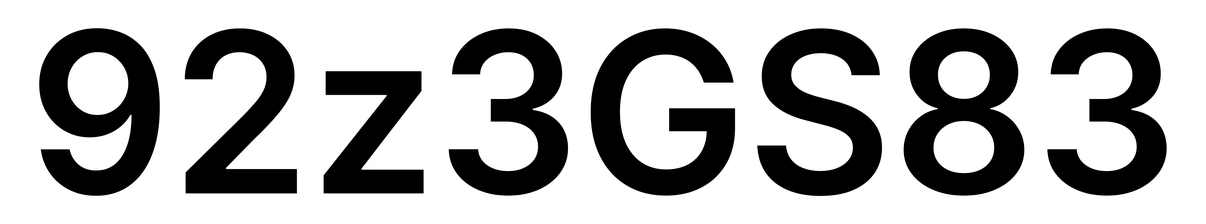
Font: Inter_SemiBold